Interaction volume radius: 5 \u00c5
Interaction volume height: 25 \u00c5
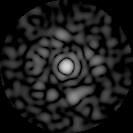
Disorder parameter: 0.8305